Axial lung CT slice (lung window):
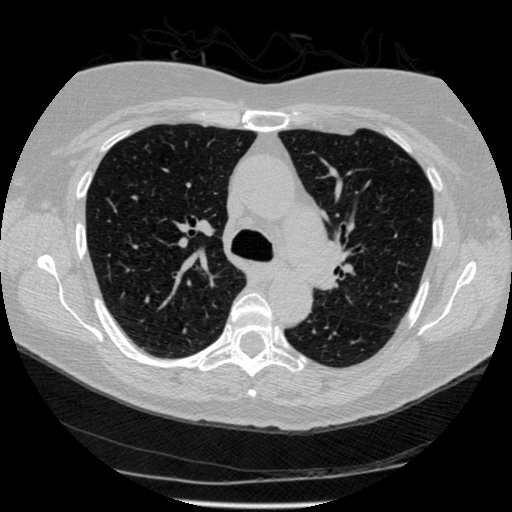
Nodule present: no